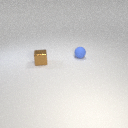
small blue rubber sphere to the right of small brown metal cube